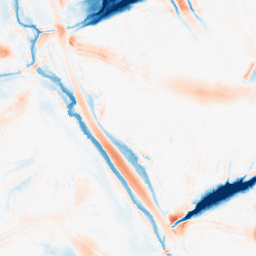
Category: morphological
Decomposition family: morphological
Decomposition parameters: operation: average
size: 20
Upsampling method: regularized
Upsampling parameters: scale: 2
lambda_reg: 0.001
Upsampling scale: 2